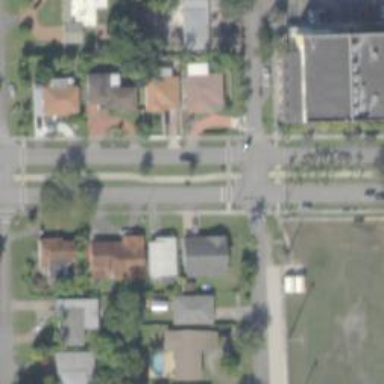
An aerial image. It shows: Footway along the road.